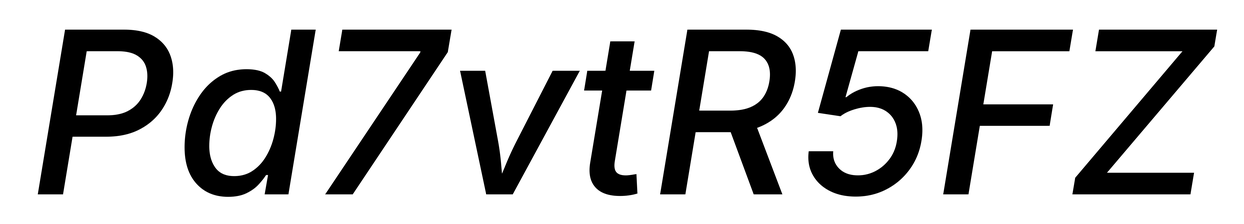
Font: Inter-Italic_Medium_Italic